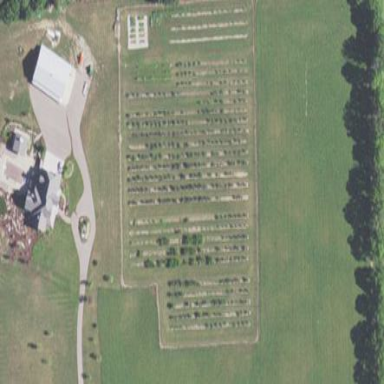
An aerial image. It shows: Plant nursery.